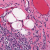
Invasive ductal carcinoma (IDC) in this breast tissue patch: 1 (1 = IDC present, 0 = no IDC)